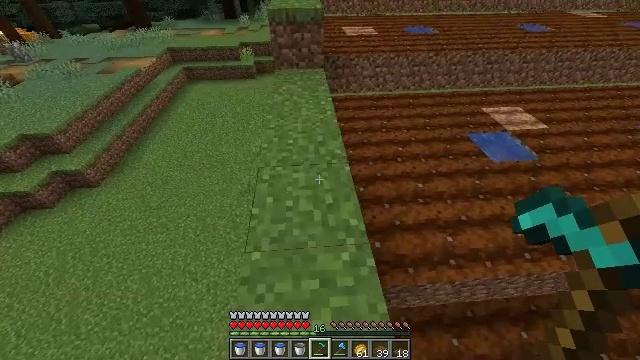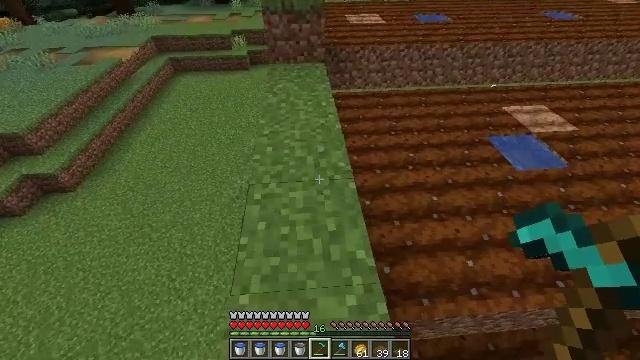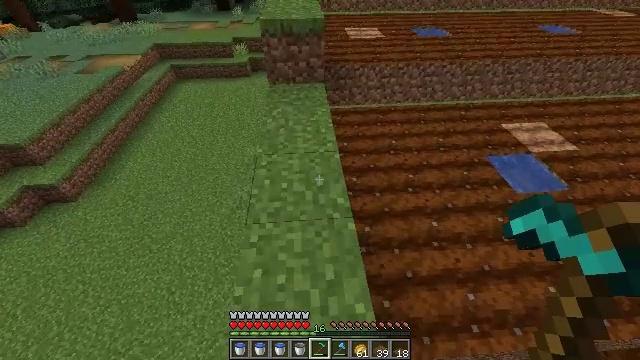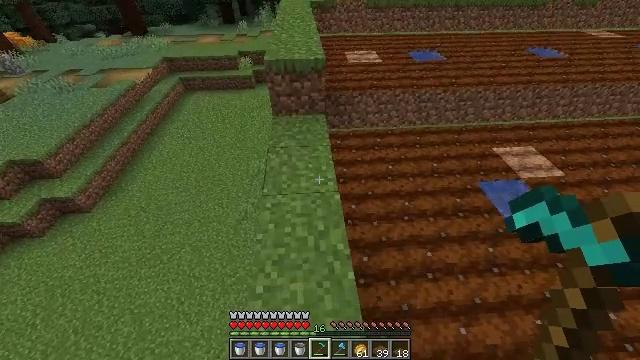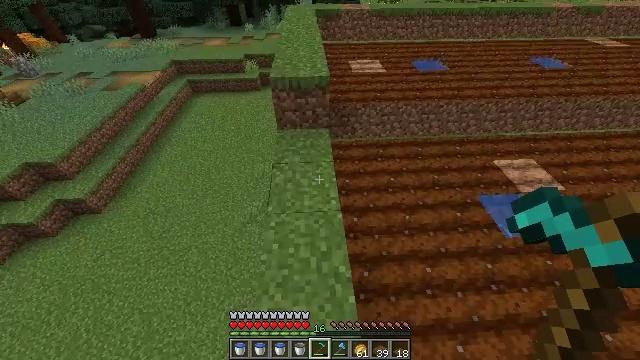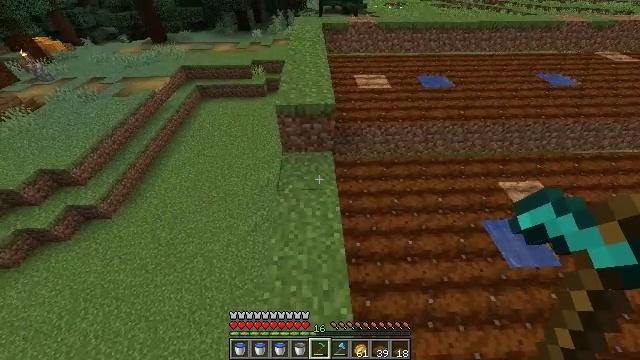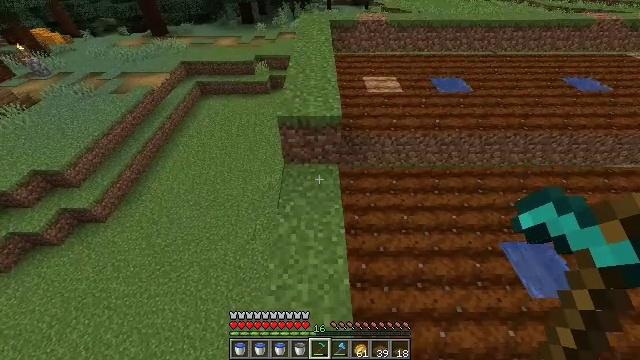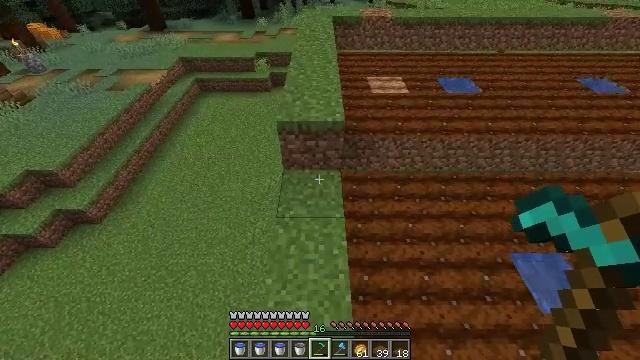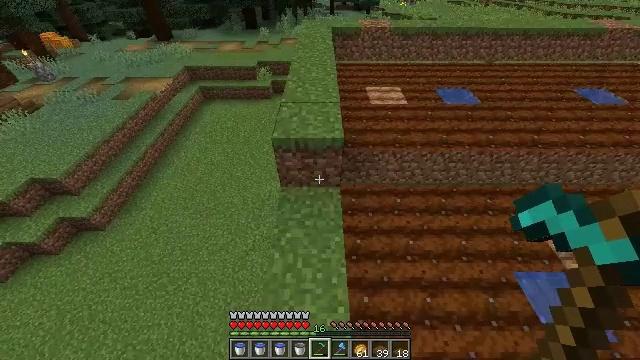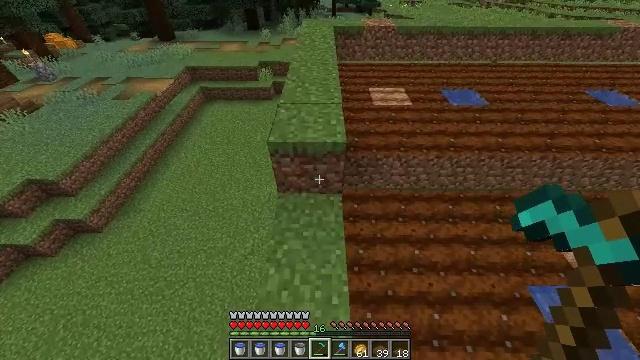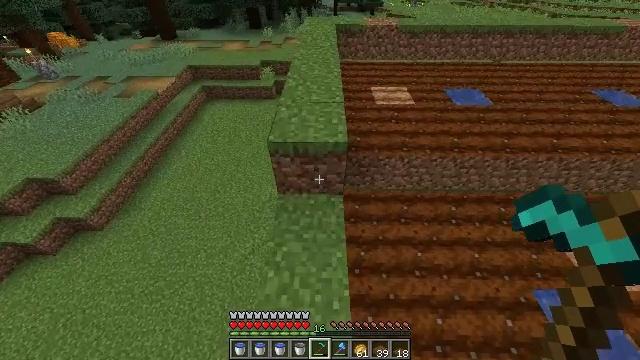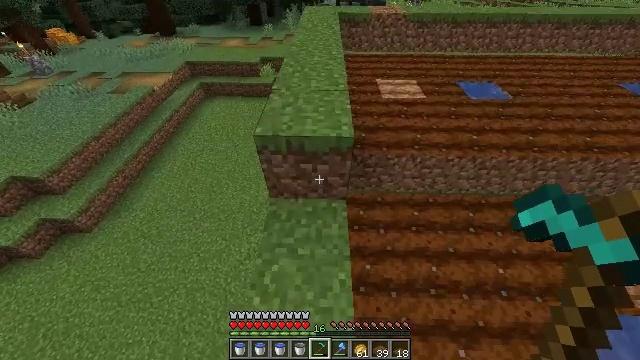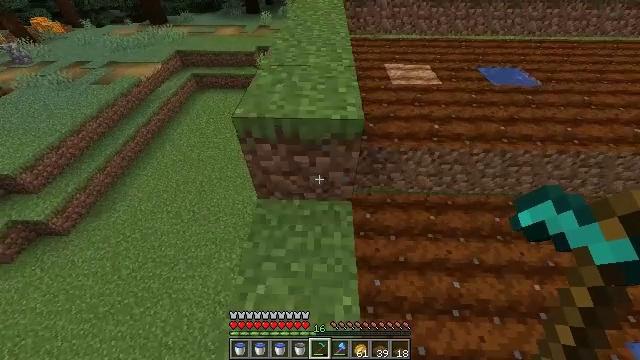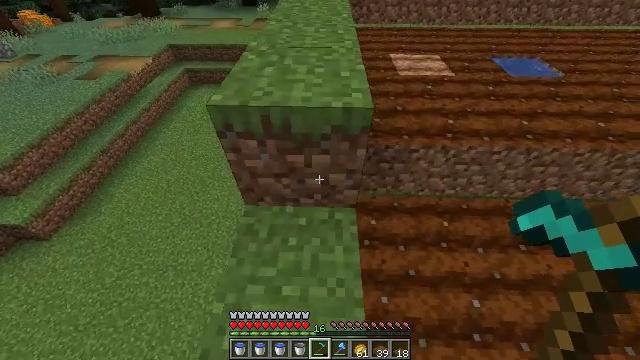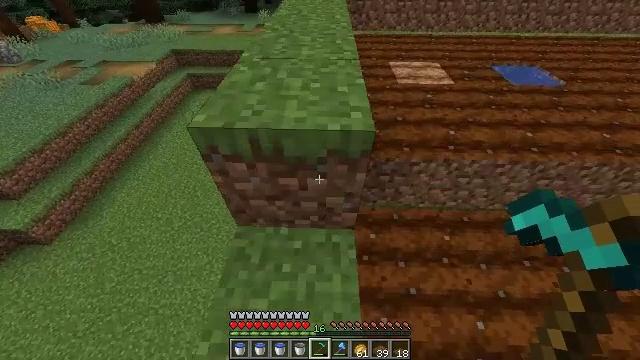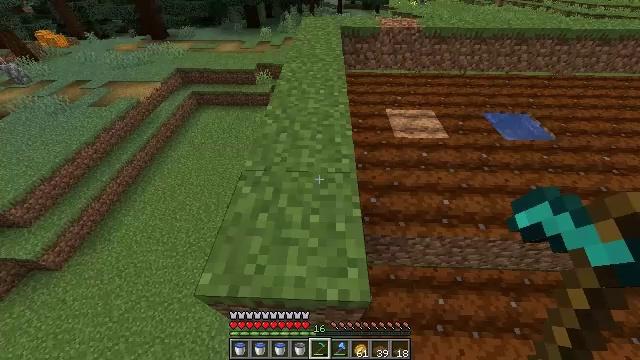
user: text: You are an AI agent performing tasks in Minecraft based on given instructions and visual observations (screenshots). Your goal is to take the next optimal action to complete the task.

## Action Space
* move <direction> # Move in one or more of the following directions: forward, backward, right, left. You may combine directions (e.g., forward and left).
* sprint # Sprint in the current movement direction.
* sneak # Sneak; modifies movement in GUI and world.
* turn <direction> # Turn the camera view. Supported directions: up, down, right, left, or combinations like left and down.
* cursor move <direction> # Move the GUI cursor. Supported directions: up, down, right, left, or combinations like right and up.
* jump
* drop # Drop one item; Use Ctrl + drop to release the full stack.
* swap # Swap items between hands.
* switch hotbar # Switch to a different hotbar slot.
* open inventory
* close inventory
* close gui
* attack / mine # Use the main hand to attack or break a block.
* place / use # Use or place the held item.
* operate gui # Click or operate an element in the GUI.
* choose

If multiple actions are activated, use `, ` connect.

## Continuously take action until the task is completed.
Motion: motion action
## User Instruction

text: Collect potatoes from the garden.
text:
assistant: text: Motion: move forward, sprint, jump
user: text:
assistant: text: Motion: move forward, sprint, jump
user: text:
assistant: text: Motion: move forward, sprint, jump
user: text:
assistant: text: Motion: move forward, turn left, jump
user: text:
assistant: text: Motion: move forward, turn left, jump
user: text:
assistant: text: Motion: move forward, turn left, jump
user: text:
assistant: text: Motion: move forward, jump
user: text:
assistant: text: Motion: move forward, jump
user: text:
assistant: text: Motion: move forward, jump
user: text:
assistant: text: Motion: move forward, jump
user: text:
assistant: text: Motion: move forward, jump
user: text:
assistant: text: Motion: move forward, jump
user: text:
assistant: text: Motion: move forward, jump
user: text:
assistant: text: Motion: move forward, sprint, jump
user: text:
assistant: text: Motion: move forward, sprint, jump
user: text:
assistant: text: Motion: move forward, sprint, jump
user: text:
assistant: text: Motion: move forward, jump
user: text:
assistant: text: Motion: move forward, jump
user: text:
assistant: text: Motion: move forward, jump
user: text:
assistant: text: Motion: move forward, jump
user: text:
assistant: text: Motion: move forward
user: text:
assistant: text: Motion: move forward
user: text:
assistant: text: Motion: move forward
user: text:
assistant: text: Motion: move forward, turn right
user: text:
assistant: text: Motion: move forward, turn right and down
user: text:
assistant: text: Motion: turn right and down
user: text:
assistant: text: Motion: turn right and down
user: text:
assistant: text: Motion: turn right and down
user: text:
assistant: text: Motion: turn right
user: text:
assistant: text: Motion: turn right